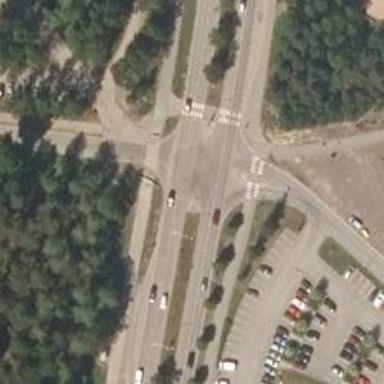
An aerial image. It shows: Zebra crossing with crossing island.